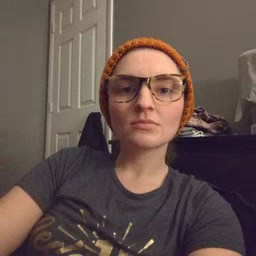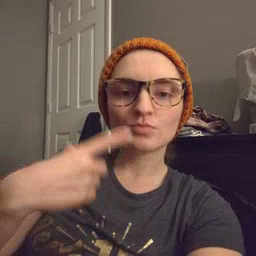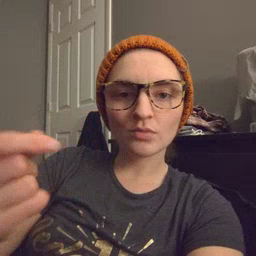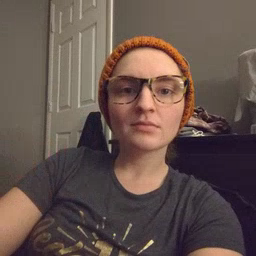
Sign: go